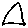
Label: triangle